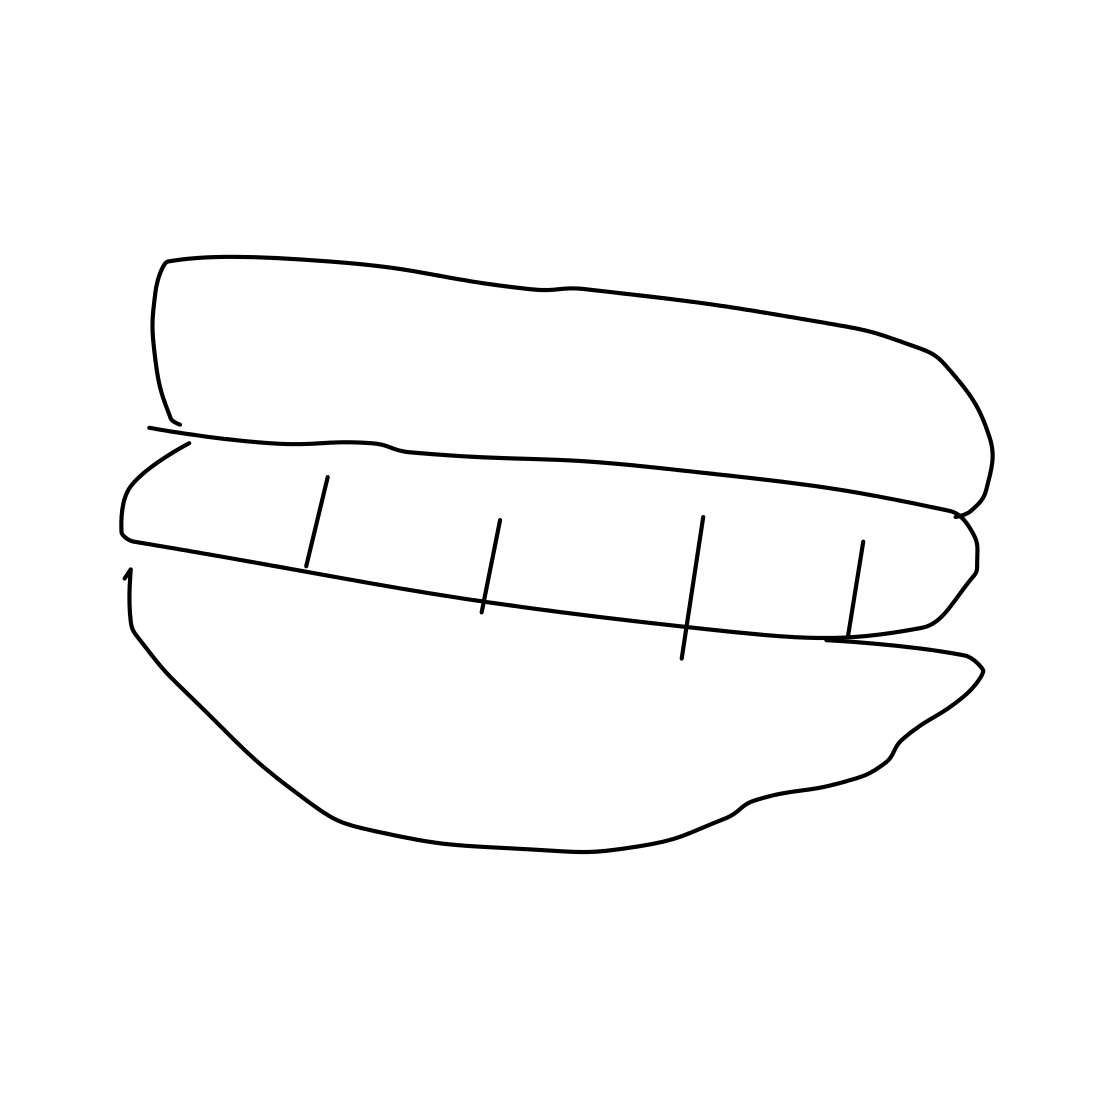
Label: hot-dog